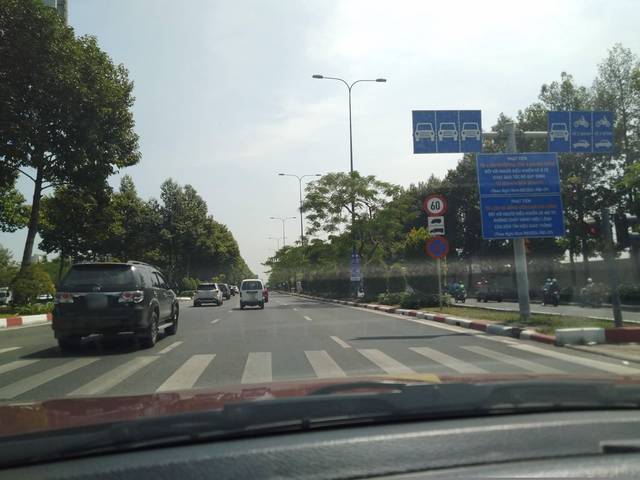
Region: Vietnam
Coordinates: 10.776, 106.728